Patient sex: F
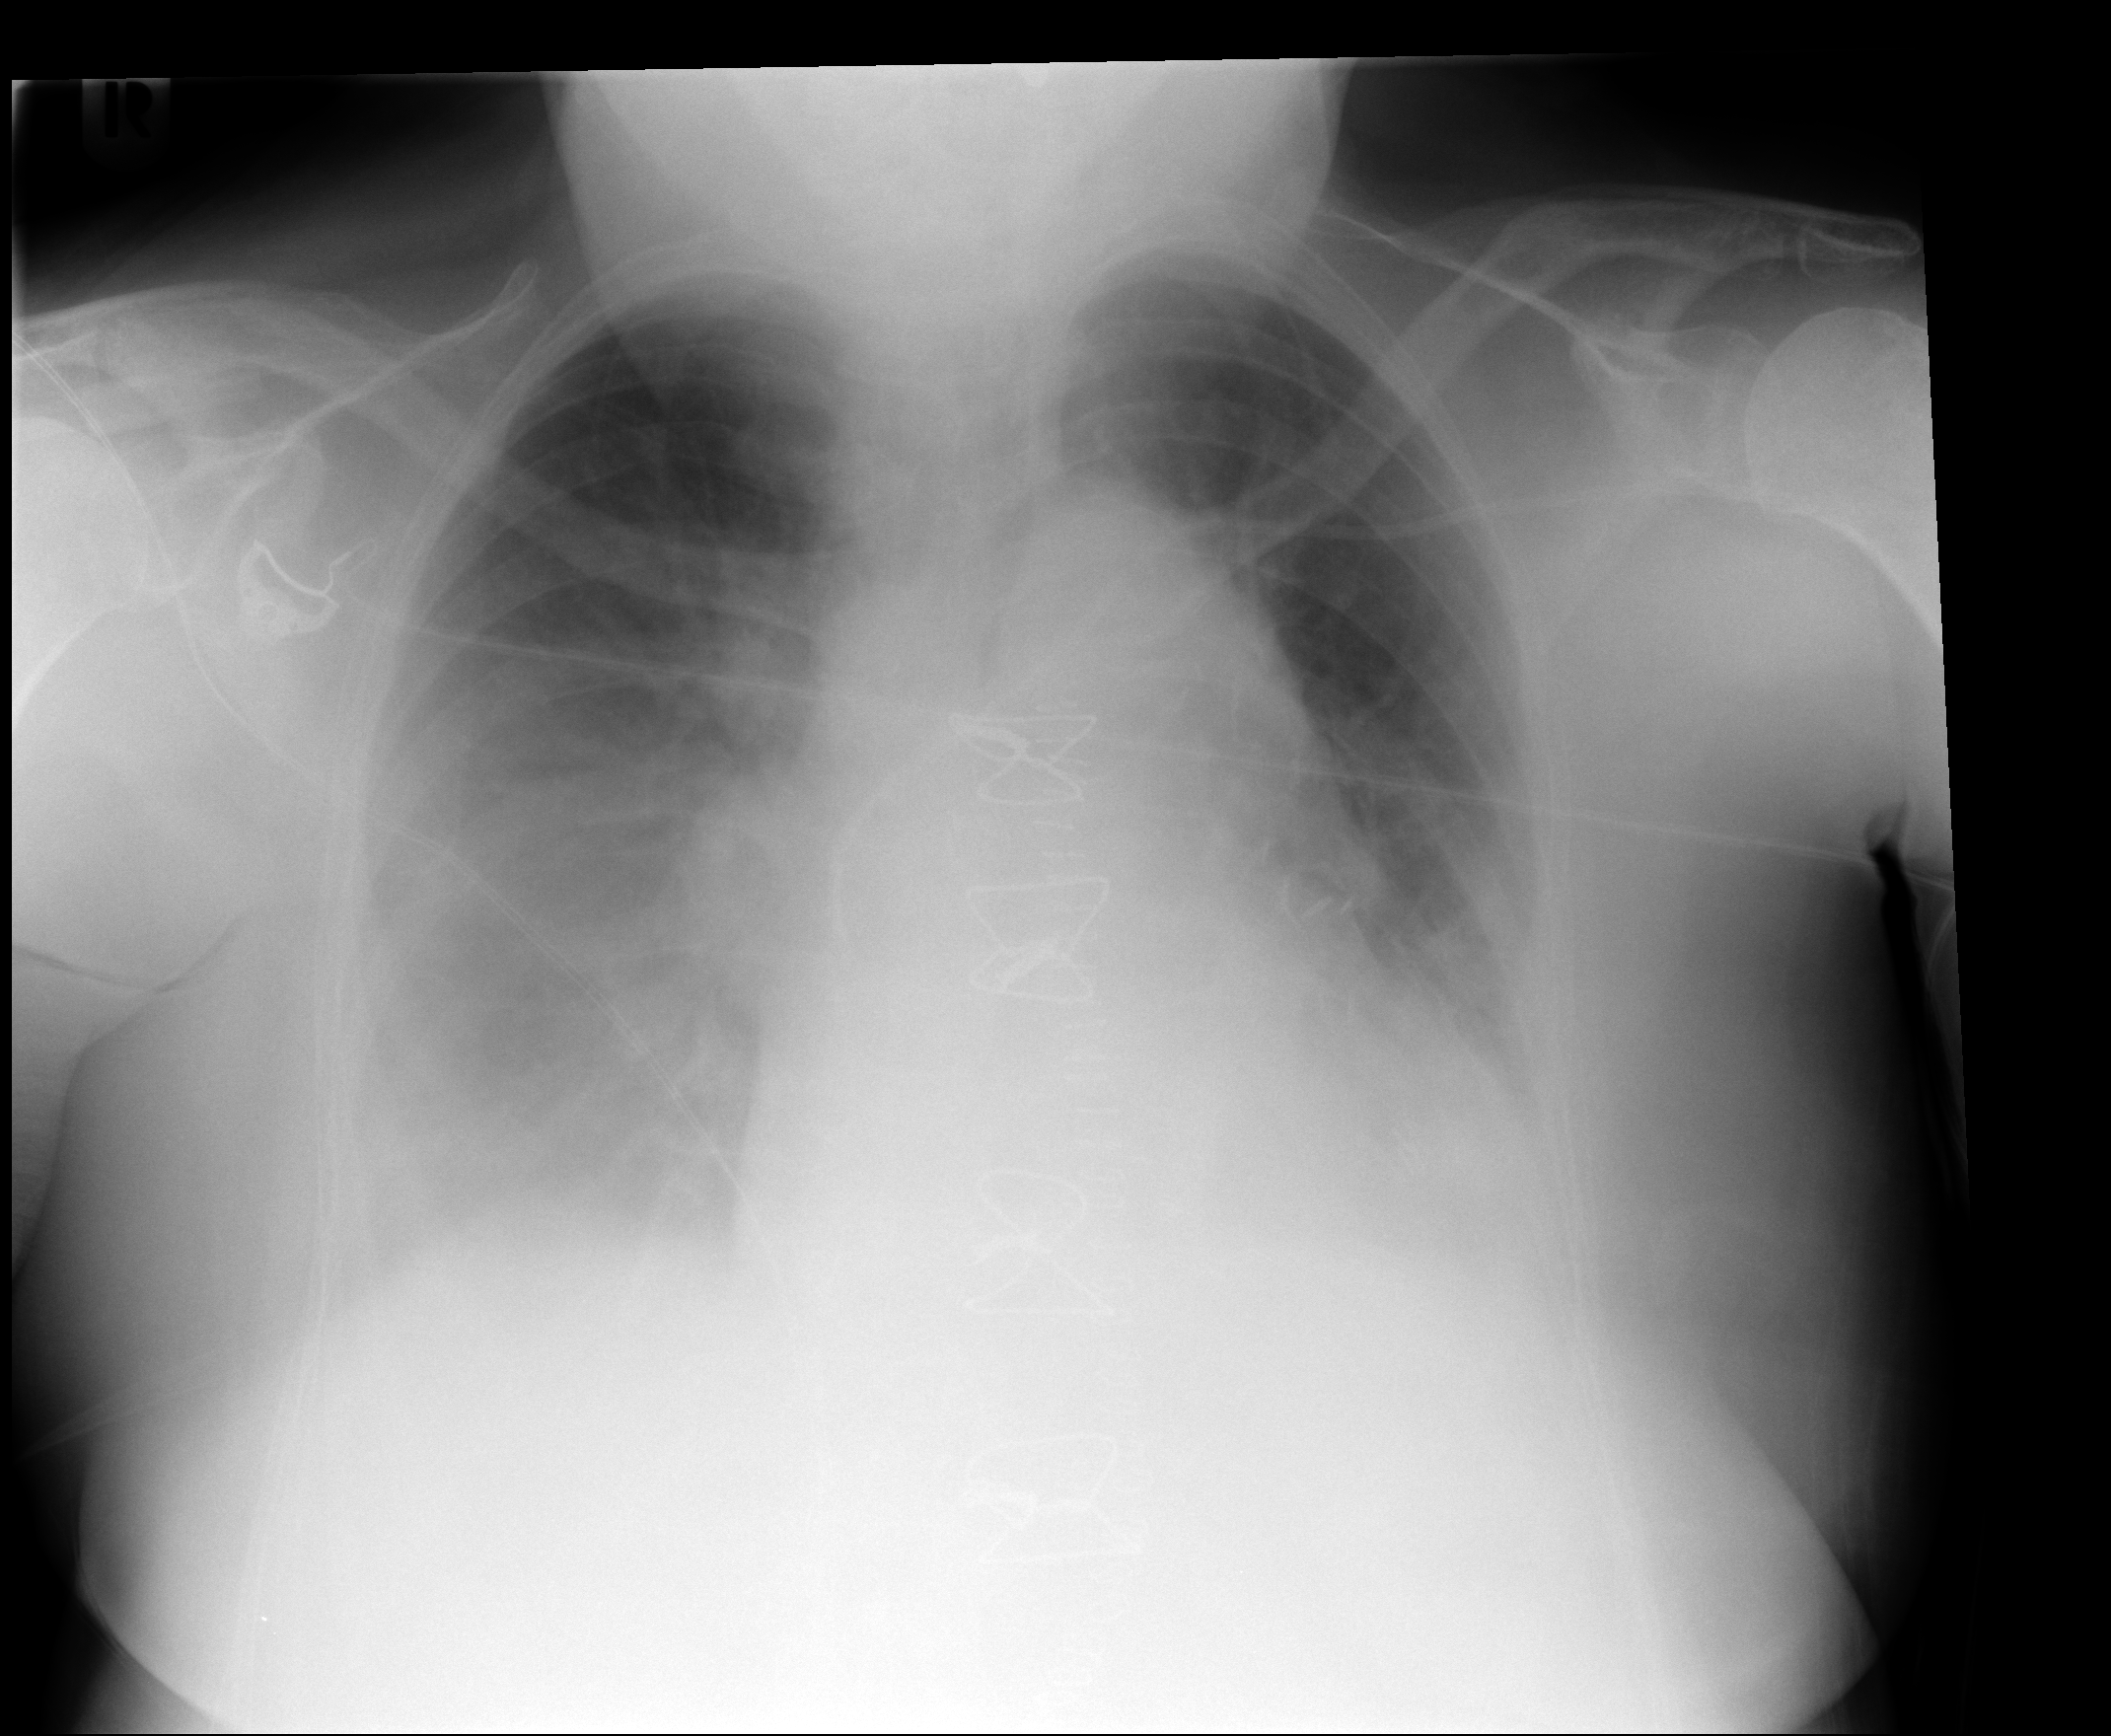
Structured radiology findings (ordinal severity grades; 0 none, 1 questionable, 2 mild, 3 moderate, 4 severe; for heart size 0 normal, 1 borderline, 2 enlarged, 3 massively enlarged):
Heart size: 2
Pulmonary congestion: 1
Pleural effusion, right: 2
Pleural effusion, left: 2
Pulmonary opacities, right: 0
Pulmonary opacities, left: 0
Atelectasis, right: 2
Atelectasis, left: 2